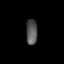
Tissue: lung
Cell type: Others
Senescence score: 0.793
Nuclear area (px): 282
Mean DAPI intensity: 84.465